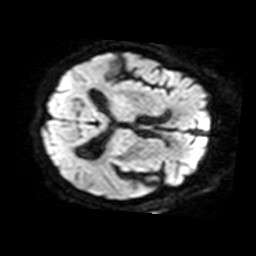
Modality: TRACE
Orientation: axial
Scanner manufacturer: philips
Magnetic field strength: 1.5 T
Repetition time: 3.122 s
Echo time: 0.06279 s